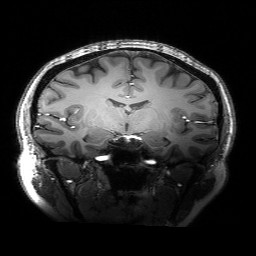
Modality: T1w
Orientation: sagittal